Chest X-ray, PA view. Patient: 44 years old, sex F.
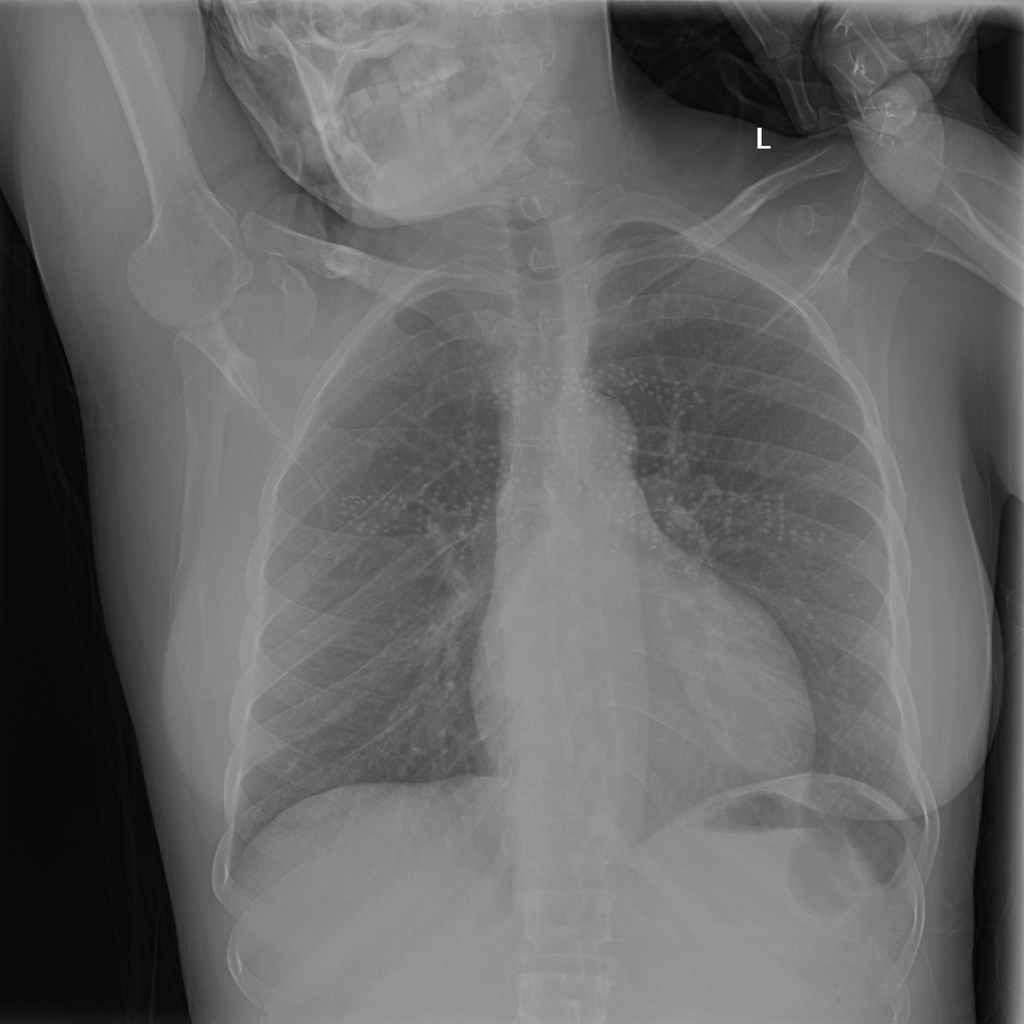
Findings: No Finding